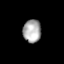
Tissue: skin
Cell type: Epithelial cells
Senescence score: 0.1831
Nuclear area (px): 407
Mean DAPI intensity: 169.032